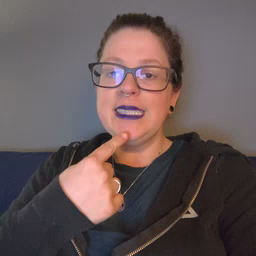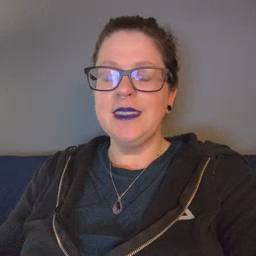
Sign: say